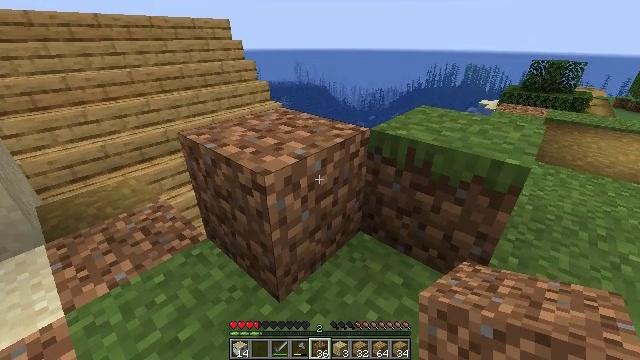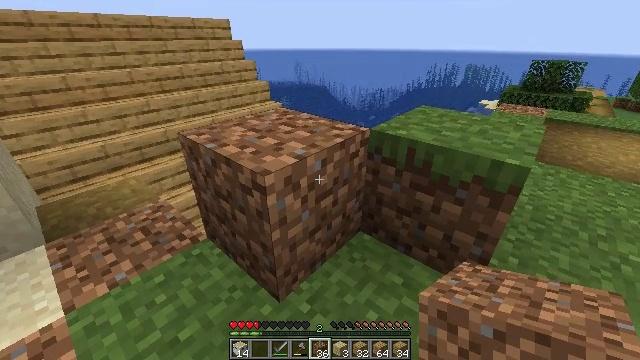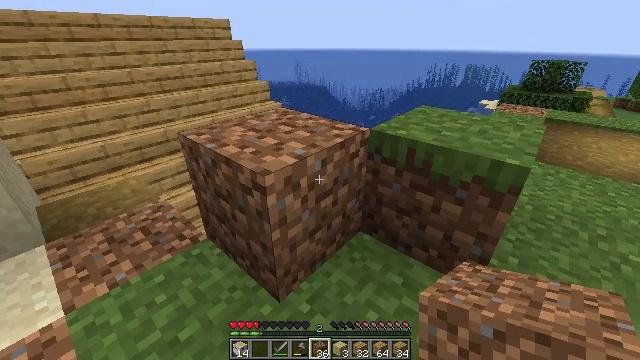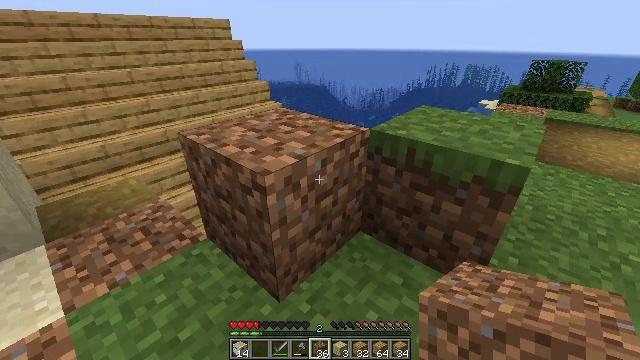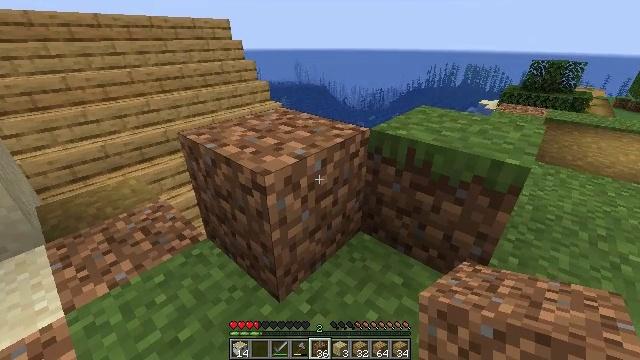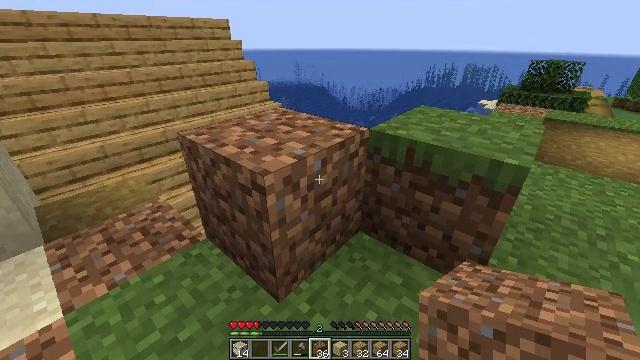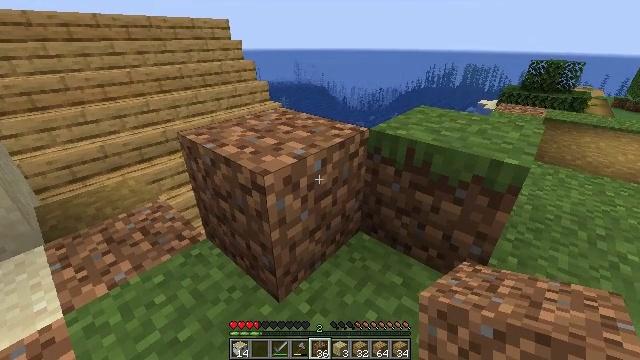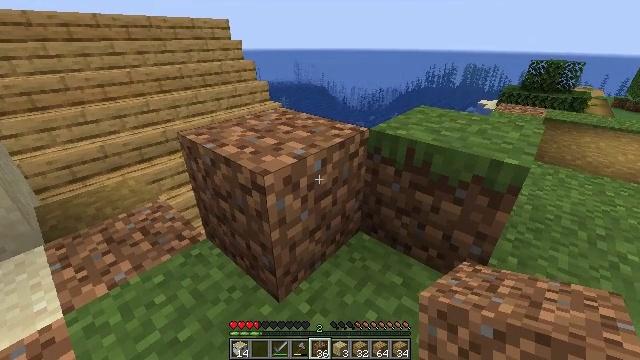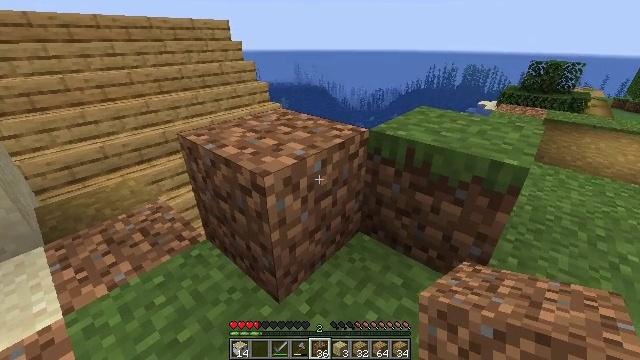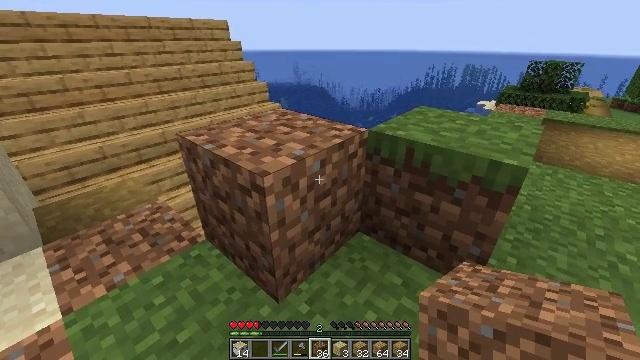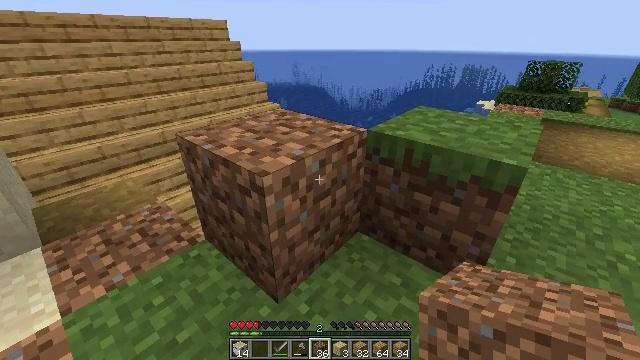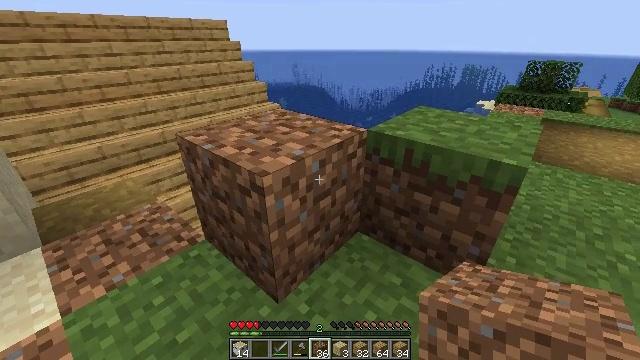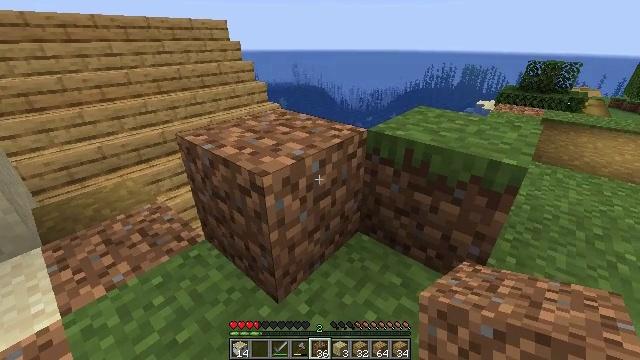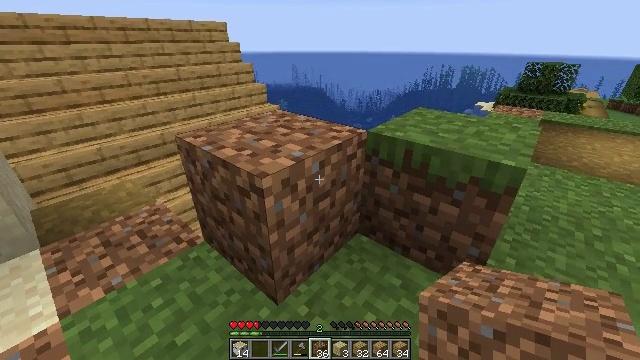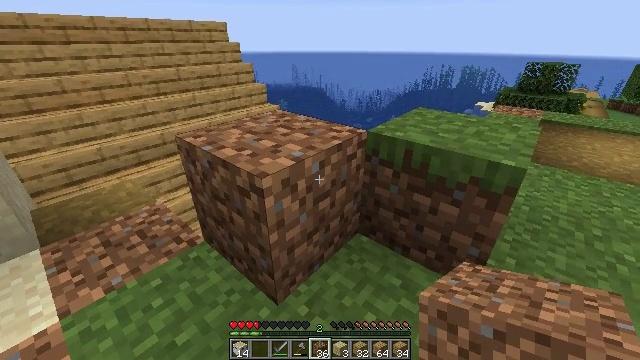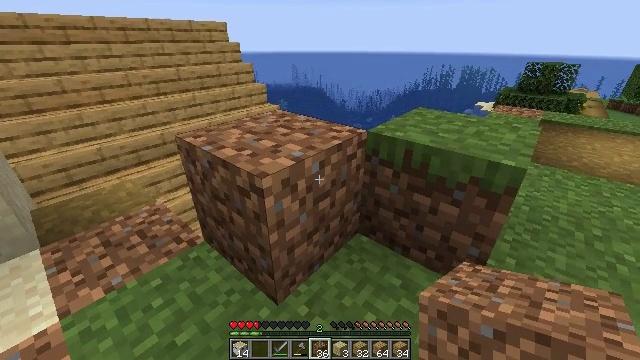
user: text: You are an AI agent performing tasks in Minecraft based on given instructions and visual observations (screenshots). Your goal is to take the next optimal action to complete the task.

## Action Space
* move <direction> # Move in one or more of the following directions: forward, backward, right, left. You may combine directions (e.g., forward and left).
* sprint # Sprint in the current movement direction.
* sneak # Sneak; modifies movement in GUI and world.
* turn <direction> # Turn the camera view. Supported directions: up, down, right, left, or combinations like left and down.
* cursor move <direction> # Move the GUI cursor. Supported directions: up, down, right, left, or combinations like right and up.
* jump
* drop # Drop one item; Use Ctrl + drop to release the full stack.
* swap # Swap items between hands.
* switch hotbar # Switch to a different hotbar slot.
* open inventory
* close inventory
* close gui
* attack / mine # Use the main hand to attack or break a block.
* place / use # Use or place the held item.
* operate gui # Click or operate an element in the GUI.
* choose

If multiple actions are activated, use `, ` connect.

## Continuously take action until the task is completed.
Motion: motion action
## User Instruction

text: Attack the ground to gather dirt.
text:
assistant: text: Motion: no_op
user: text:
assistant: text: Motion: no_op
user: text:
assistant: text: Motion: no_op
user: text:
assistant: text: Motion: no_op
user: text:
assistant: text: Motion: no_op
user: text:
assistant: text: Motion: no_op
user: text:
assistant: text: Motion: no_op
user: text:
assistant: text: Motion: no_op
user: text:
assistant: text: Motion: no_op
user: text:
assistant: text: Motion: no_op
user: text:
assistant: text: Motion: no_op
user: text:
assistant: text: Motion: no_op
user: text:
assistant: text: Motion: no_op
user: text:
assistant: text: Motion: no_op
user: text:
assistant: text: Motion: no_op
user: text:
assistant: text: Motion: switch to hotbar 3
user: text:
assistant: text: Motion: switch to hotbar 3
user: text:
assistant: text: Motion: switch to hotbar 3
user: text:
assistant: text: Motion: switch to hotbar 3
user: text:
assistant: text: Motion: no_op
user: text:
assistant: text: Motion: no_op
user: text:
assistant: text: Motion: no_op
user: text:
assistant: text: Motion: no_op
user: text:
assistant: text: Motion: no_op
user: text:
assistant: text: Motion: no_op
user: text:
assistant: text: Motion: no_op
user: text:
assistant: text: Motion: no_op
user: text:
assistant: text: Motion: no_op
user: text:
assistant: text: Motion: no_op
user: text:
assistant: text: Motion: no_op